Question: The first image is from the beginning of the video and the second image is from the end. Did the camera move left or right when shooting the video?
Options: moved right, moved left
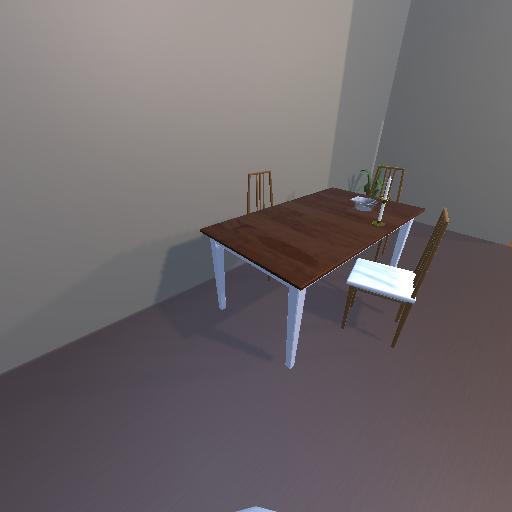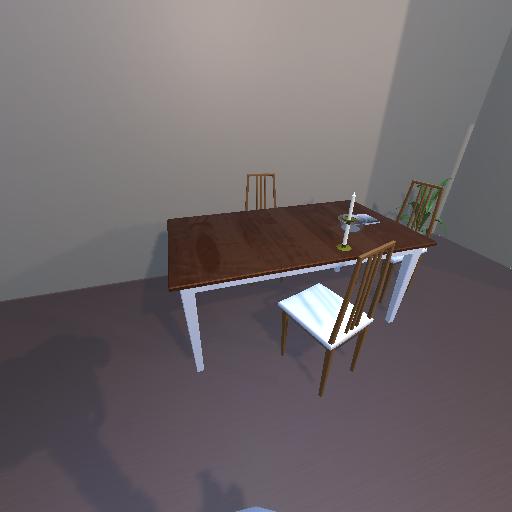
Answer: moved right